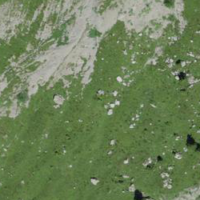
EUNIS habitat code: 23
Species observed at this site:
Viola calcarata